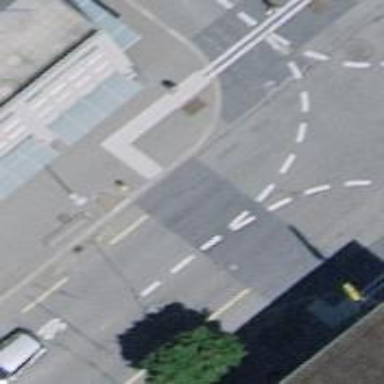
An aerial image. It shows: Asphalt footway with unmarked crossing.